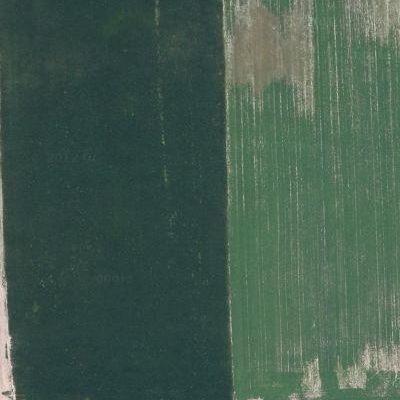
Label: Field